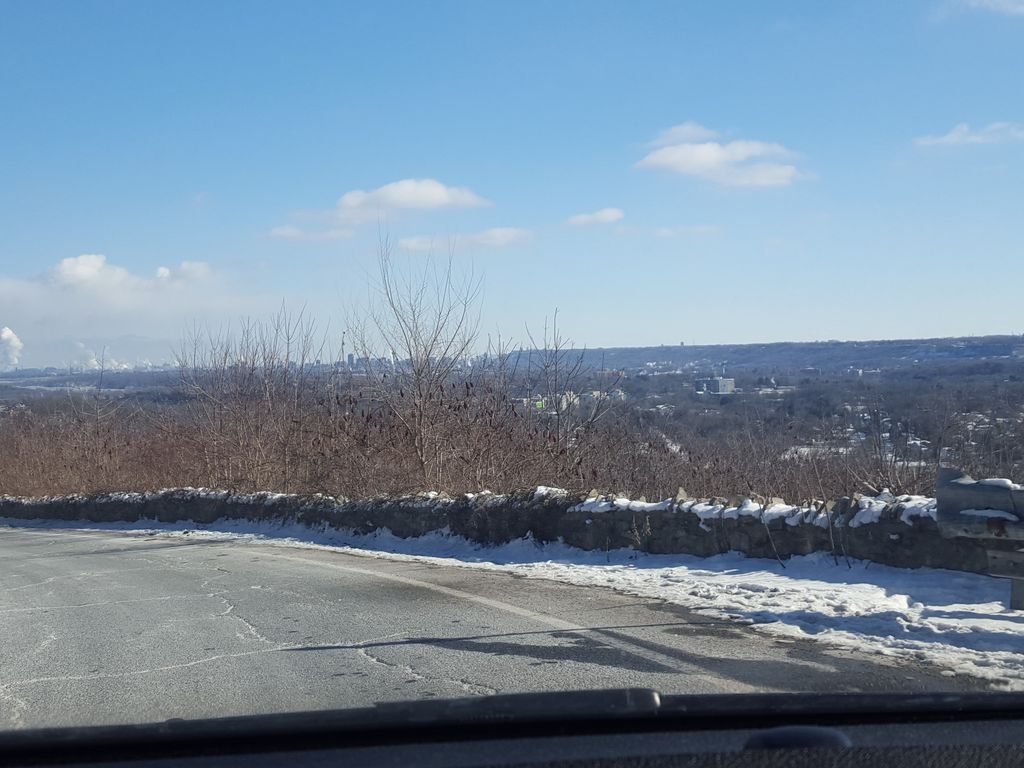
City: hamilton